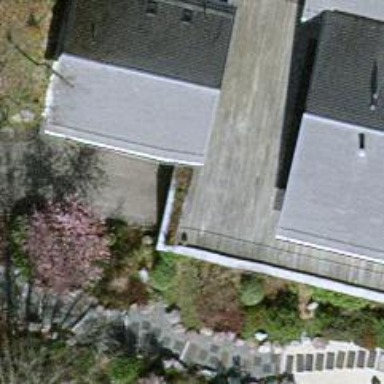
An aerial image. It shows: Simple house.